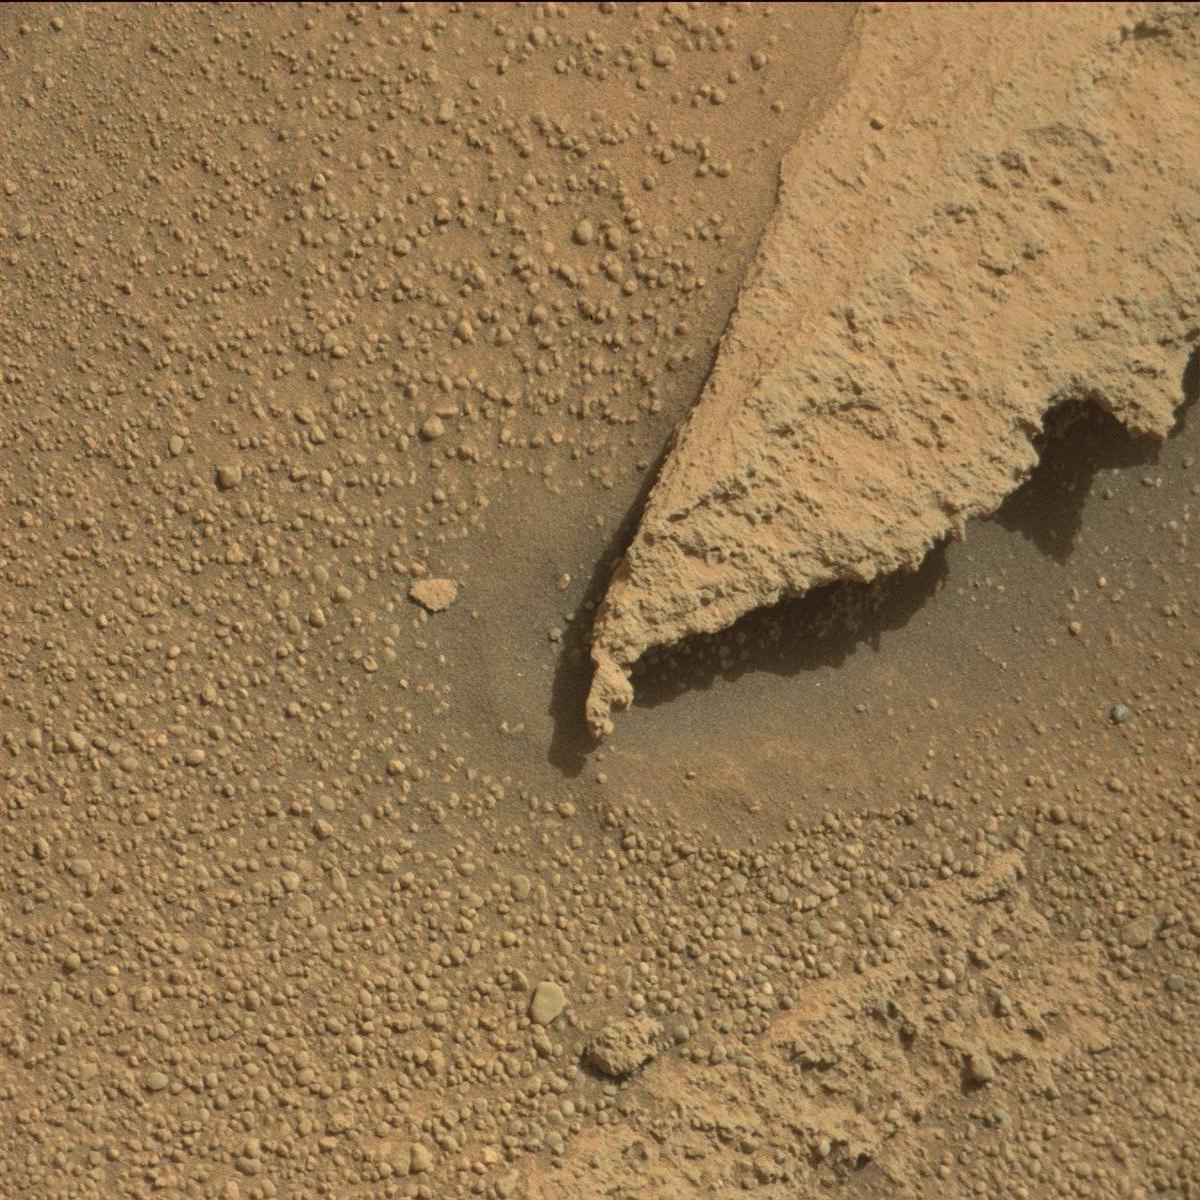
Terrain classes present: Bedrock, Rock, Sand / Soil